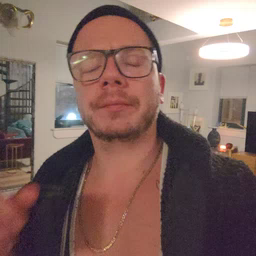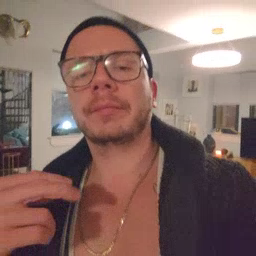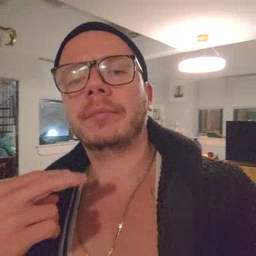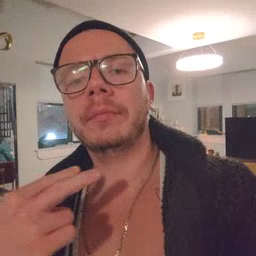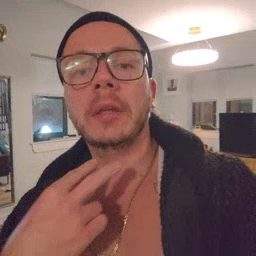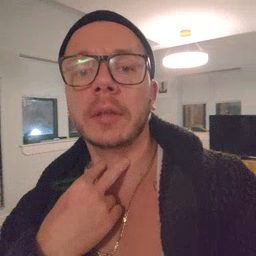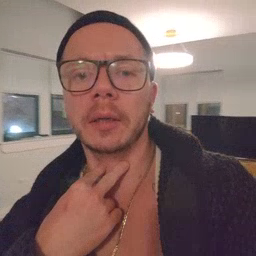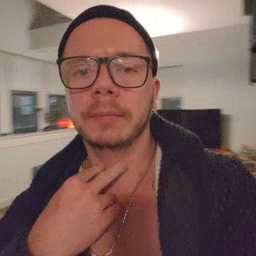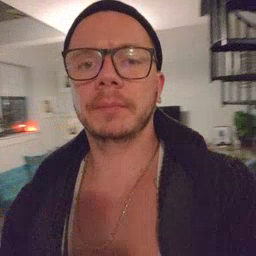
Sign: stuck